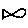
Label: fish